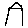
Label: house